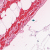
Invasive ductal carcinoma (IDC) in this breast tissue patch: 0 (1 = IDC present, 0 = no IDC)